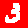
Digit: 3